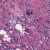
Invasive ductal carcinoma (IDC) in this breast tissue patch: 1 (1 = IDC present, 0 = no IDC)